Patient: sex F, age 36
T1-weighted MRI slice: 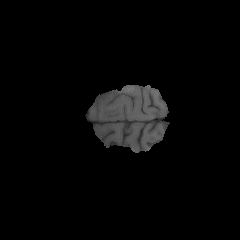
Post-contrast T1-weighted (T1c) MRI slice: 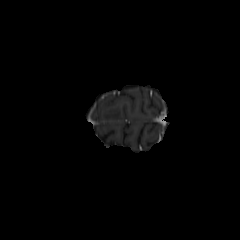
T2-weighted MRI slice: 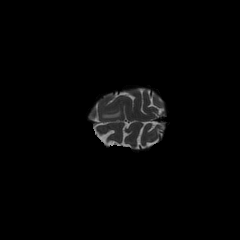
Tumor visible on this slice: yes
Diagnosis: Glioblastoma, IDH-wildtype
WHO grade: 4